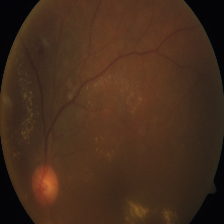
Diabetic retinopathy grade: Proliferative DR